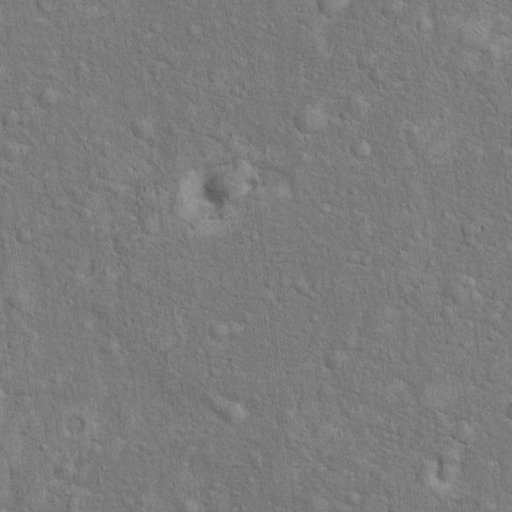
Objects detected: cone, cone